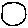
Label: circle